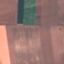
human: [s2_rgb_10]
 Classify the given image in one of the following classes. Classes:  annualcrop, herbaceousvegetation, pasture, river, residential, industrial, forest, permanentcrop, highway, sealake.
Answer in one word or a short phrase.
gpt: AnnualCrop